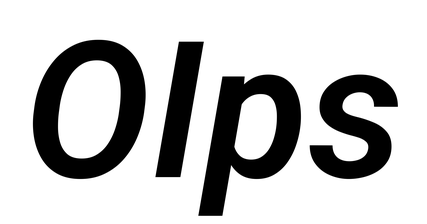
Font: Roboto-Italic_SemiBold_Italic